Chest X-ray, PA view. Patient: 19 years old, sex F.
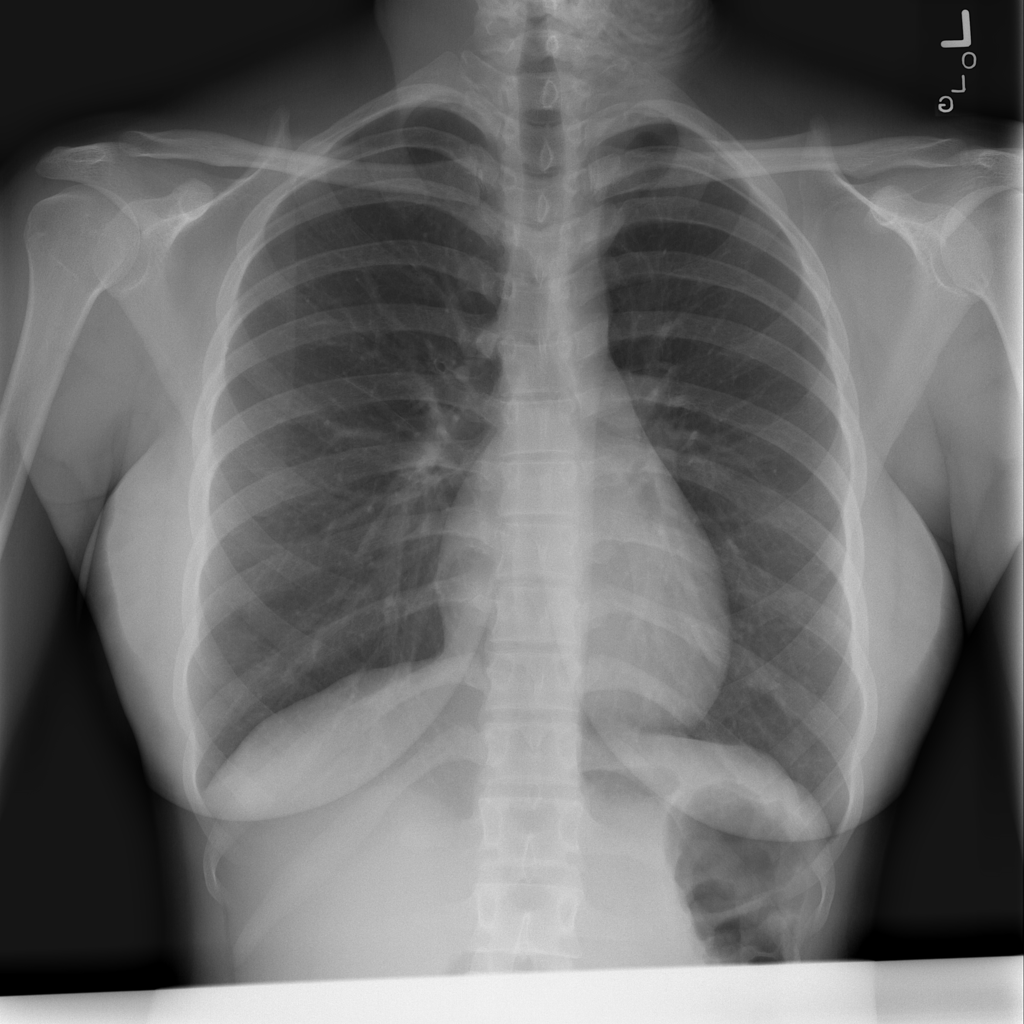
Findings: No Finding